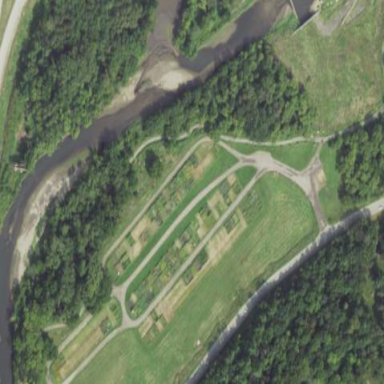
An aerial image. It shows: Park designated as gardens.